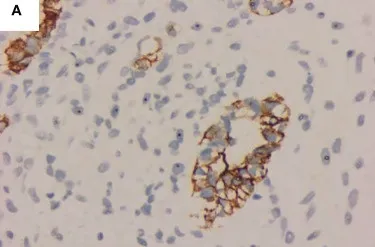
Immunohistochemical images of the pulmonary blastoma patient. (A) CK positive(Microscopic magnificationx100).
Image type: pathology (immunostaining)